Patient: sex F, age 26
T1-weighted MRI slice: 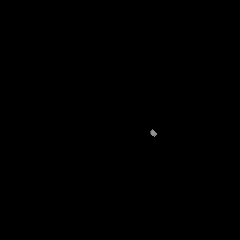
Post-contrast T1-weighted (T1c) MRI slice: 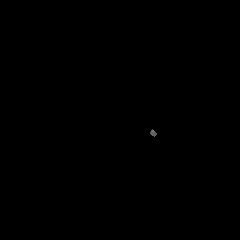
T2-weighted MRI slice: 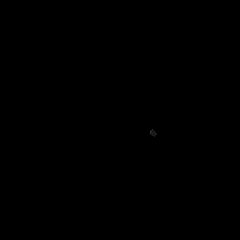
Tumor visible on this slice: no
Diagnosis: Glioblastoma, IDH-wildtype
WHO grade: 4